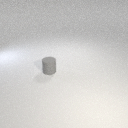
small gray rubber cylinder